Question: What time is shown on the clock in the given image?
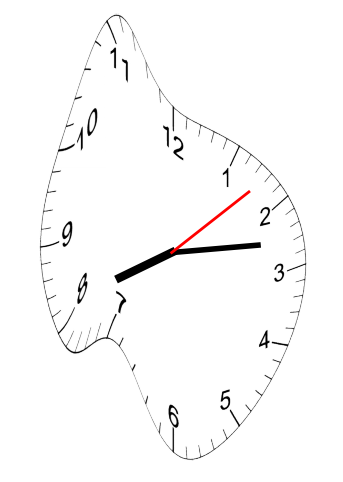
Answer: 08:13:08